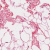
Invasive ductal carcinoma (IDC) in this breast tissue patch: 0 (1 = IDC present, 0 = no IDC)